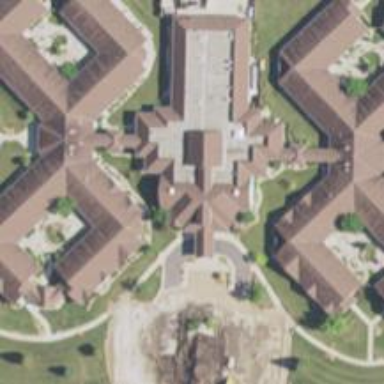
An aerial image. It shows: Nursing home.